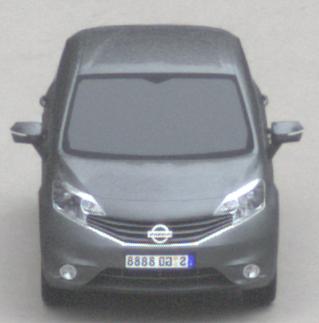
Make: Nissan
Model: Note 1.2
Detailed model: Note (E12) (10/13 - 12/16)
Model produced from: 2013/10
Model produced until: 2015/09
Doors: 5
Color: gray
Road condition: wet road
Daytime: morning or afternoon
Contrast: low contrast